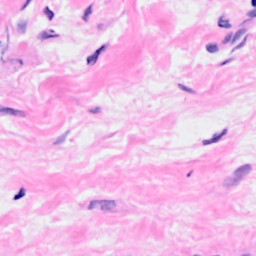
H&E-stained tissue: Breast